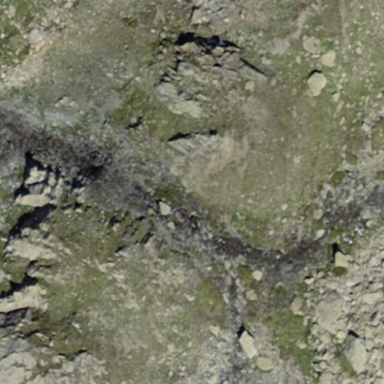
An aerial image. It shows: Landscape dominated by bare rock.